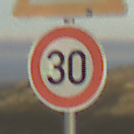
Verkehrszeichen: Geschwindigkeit30
Zusatzzeichen oben: KreuzungOderEinmuendung
Umgebung: Outdoor, Nature
Tageszeit: SunriseSunset
Wetter: PartlyCloudy
Licht: Natural
Jahreszeit: Summer
Kontrast: HighContrast